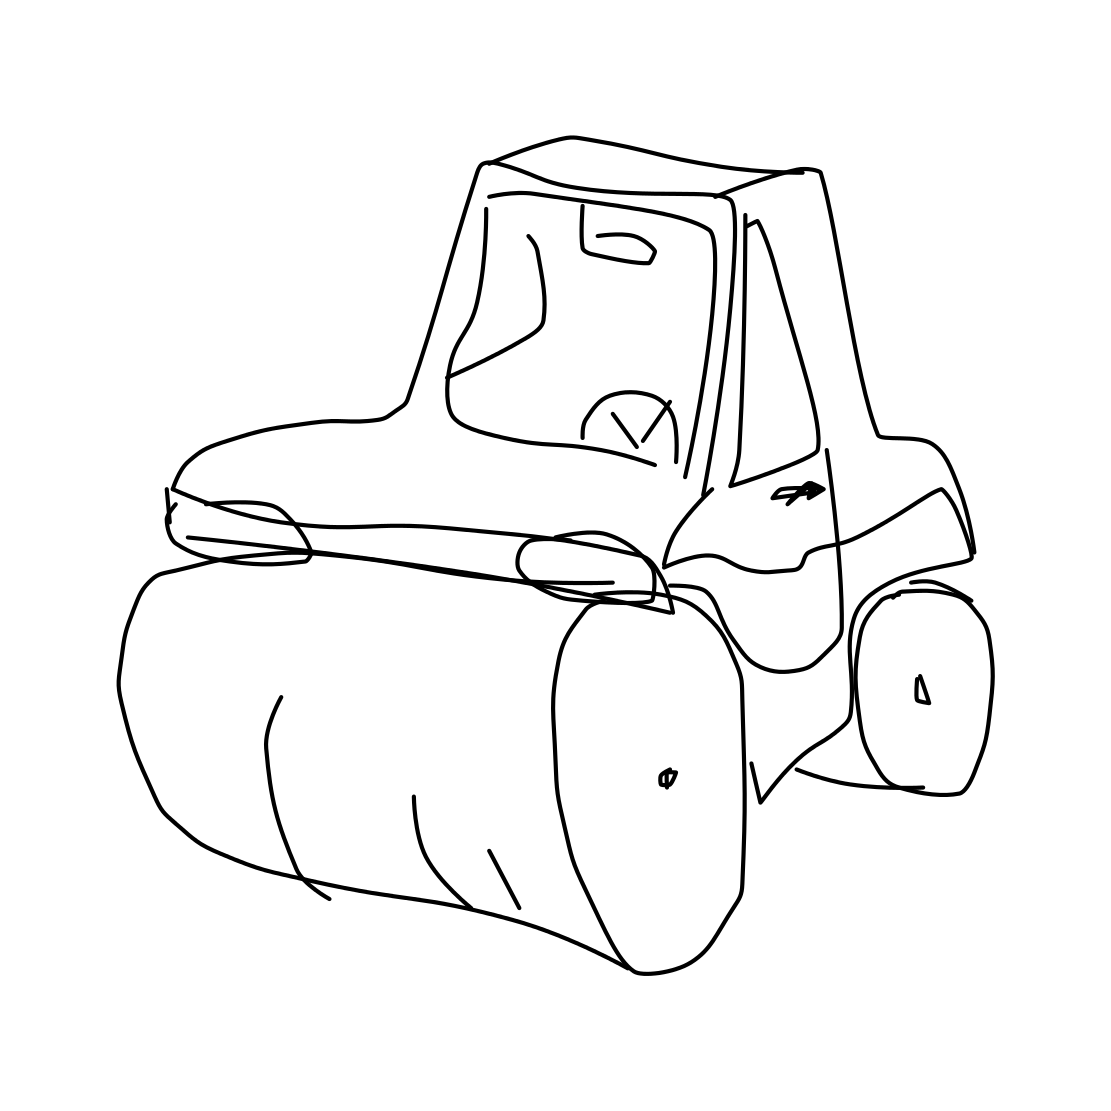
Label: bulldozer